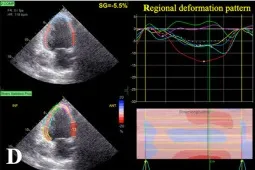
Transthoracic echocardiogram. Coronary angiography: coronary arteries without lesions (E,F) (white arrows). LCA, left coronary artery; LCx, left circumflex coronary artery; LM, left main coronary artery; LV, left ventricle; RCA, right coronary artery.
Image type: radiology (ultrasound)